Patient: sex F, age 43
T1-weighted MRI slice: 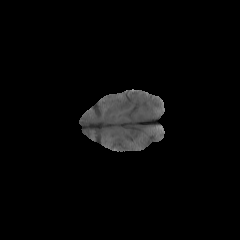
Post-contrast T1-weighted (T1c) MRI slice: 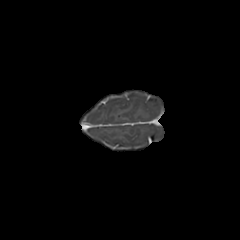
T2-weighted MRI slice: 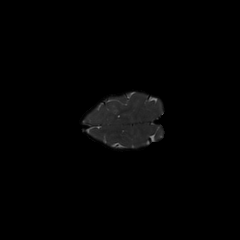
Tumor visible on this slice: no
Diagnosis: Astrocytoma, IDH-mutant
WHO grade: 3